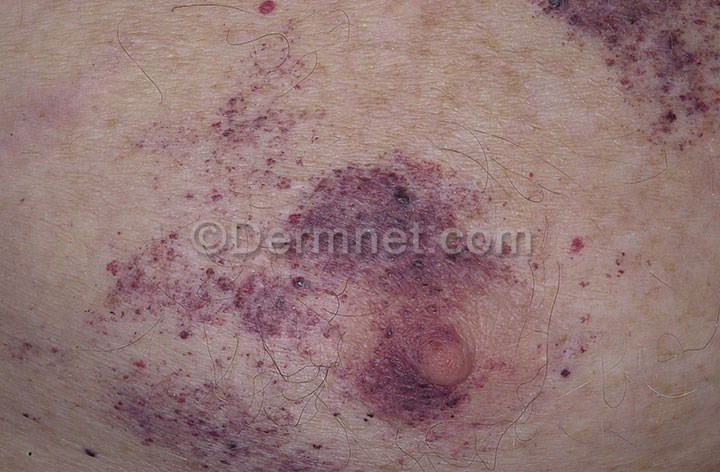
Disease: Vascular Tumors